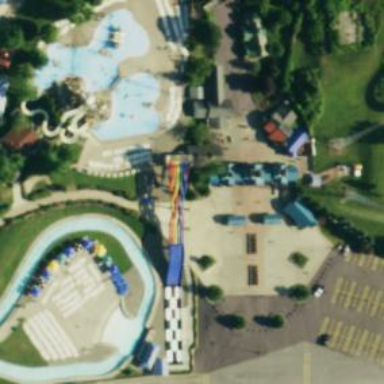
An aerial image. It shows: Water slide attraction.